Question: I'm trying to create a custom QWidget with PyQt5, but it seems like I'm missing some crucial information. The code itself doesn't produce any errors, but whenever I try to add one of my custom widgets to the Layout of the MainWindow it stays invisible. Interestingly enough a QWidget, that is placed inside my custom widget, is shown in the MainWindow.
I haven't found anyone else who had the exact same problem, but I hope someone can explain to me what's wrong with my code or understanding of PyQt5.
'''
import sys
from PyQt5.QtWidgets import *
class CustomWidget(QWidget):
def __init__(self):
super().__init__()
self.layout = QVBoxLayout(self)
self.setLayout(self.layout)
self.innerwidget=QWidget()
self.layout.addWidget(self.innerwidget)
self.innerwidget.setFixedSize(50,50)
self.setFixedSize(100,100)
self.setStyleSheet("background-color:blue;")
class MainWindow(QMainWindow):
def __init__(self):
super().__init__()
self.CentralWidget=QWidget()
self.setCentralWidget(self.CentralWidget)
self.CentralWidget.setStyleSheet("background-color:green;")
self.CentralWidget.resize(1000,600)
self.Layout=QHBoxLayout()
self.CentralWidget.setLayout(self.Layout)
#----Script---------
App=QApplication(sys.argv)
TestWindow=MainWindow()
#This one is there, since I can't reduce the size of the MainWindow further than 100x100,
# but it doesnt get drawn
TestWidget=CustomWidget()
TestWindow.Layout.addWidget(TestWidget)
#This one is shown correctly
TestWidget2=CustomWidget()
TestWidget2.show()
TestWindow.show()
App.exec()
'''

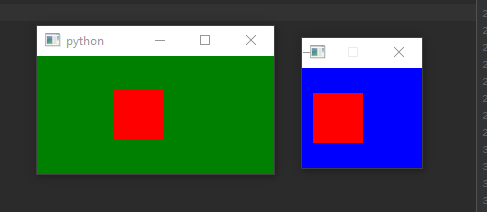
Answer: This answer might come a little bit late, but eventually I found a workaround for my problem. It seems like there is a bug for the function "setStyleSheet" in objects that inherit QWidget. This causes the Object to never change it's background color and therefore stay invisible. The following overload of "setStyleSheet" solves this problem:
'''
def setStyleSheet(self,p_str):
super(CustomWidget,self).setStyleSheet(p_str)
self.show()
self.setAutoFillBackground(True)
'''